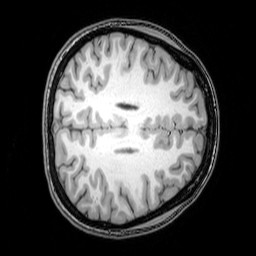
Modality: T1w
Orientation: axial
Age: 23
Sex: female
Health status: healthy
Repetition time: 0.081 s
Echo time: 0.037 s